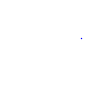
Particle: kaon